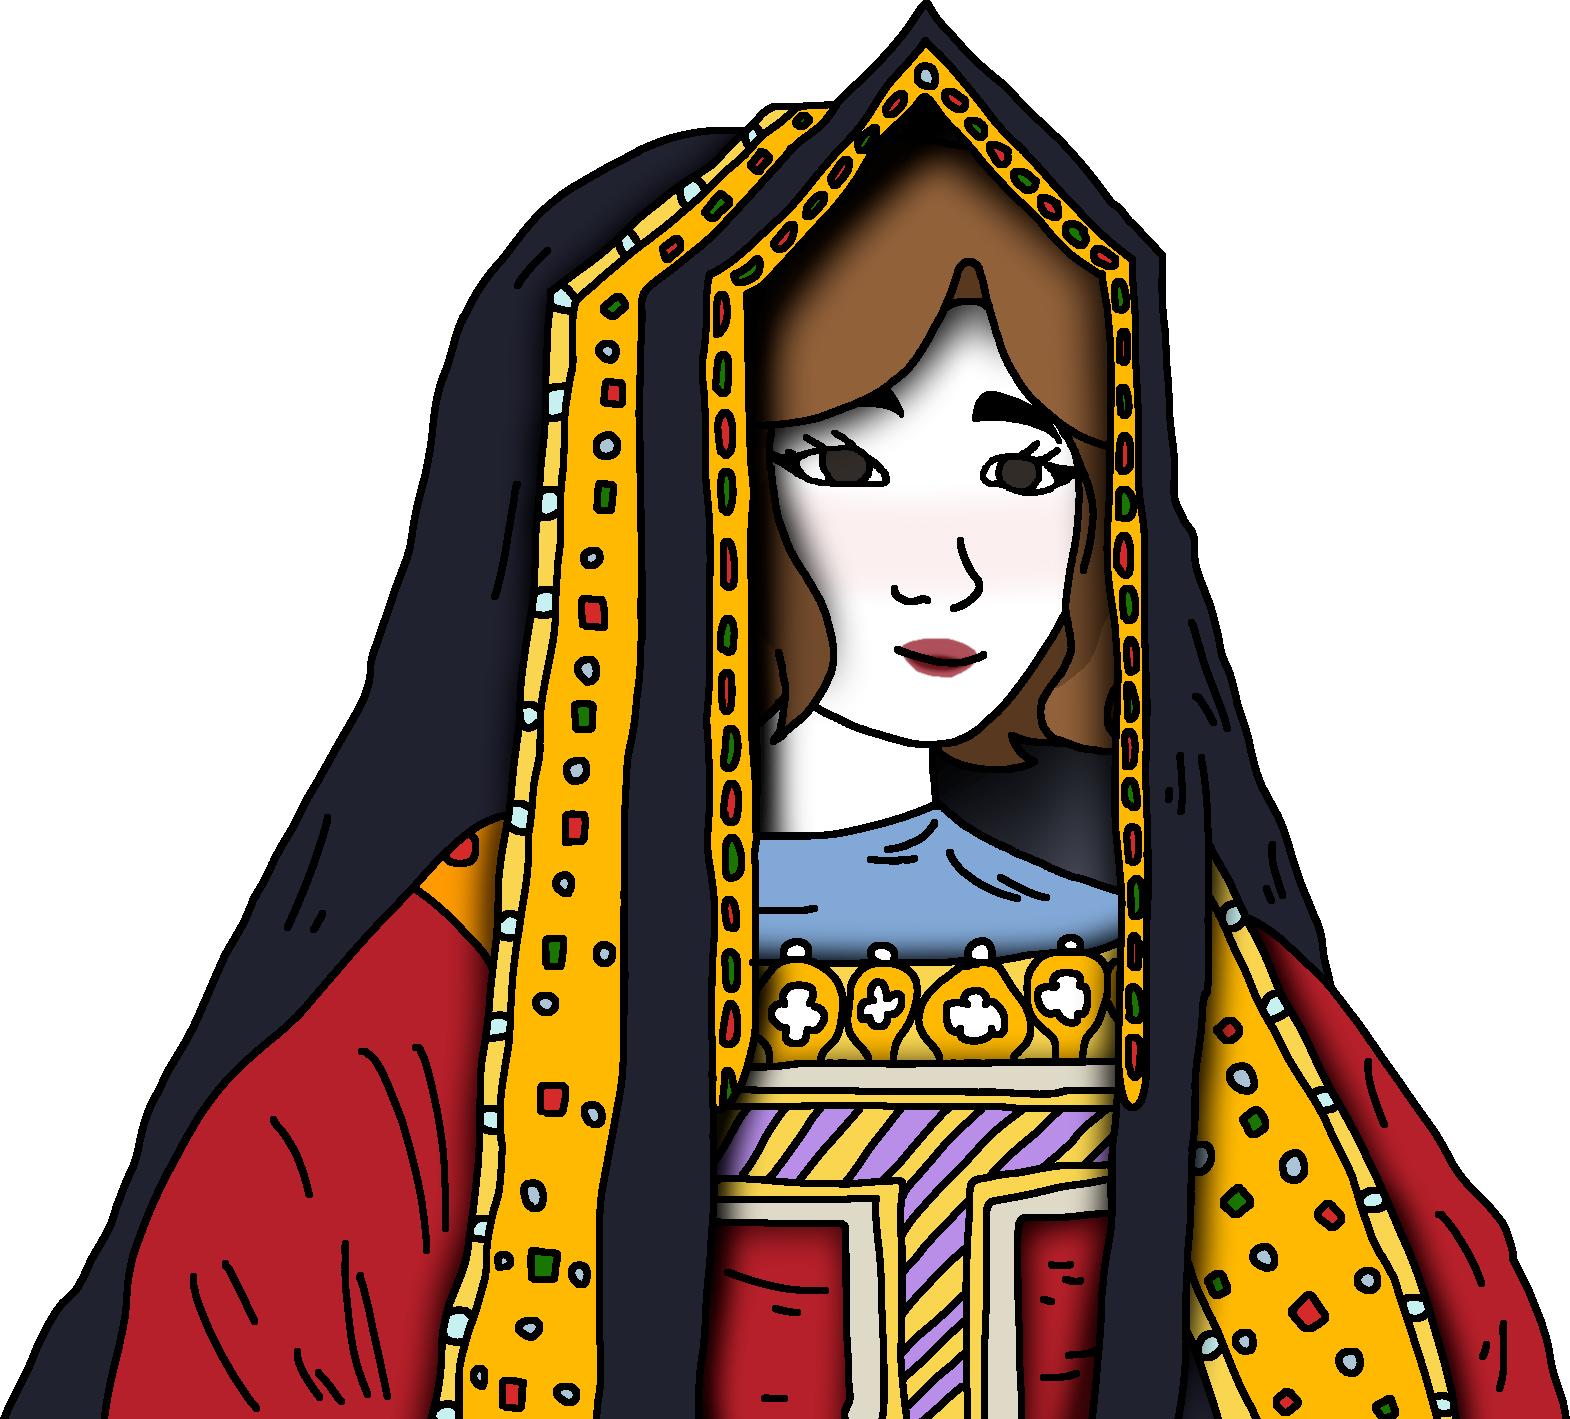
Label: 5_Doomer_Girl